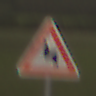
Verkehrszeichen: DoppelkurveZunaechstLinks
Umgebung: Outdoor, Nature
Tageszeit: SunriseSunset
Wetter: Clear
Licht: Natural
Jahreszeit: NotSpecified
Kontrast: LowContrast